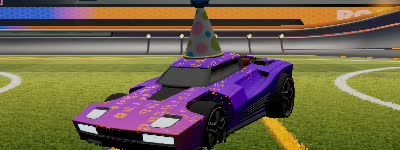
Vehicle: breakout